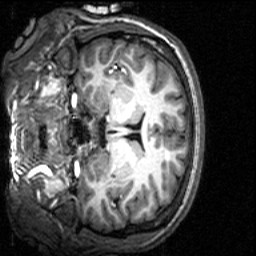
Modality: T1w
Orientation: coronal
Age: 35
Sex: female